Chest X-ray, PA view. Patient: 47 years old, sex F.
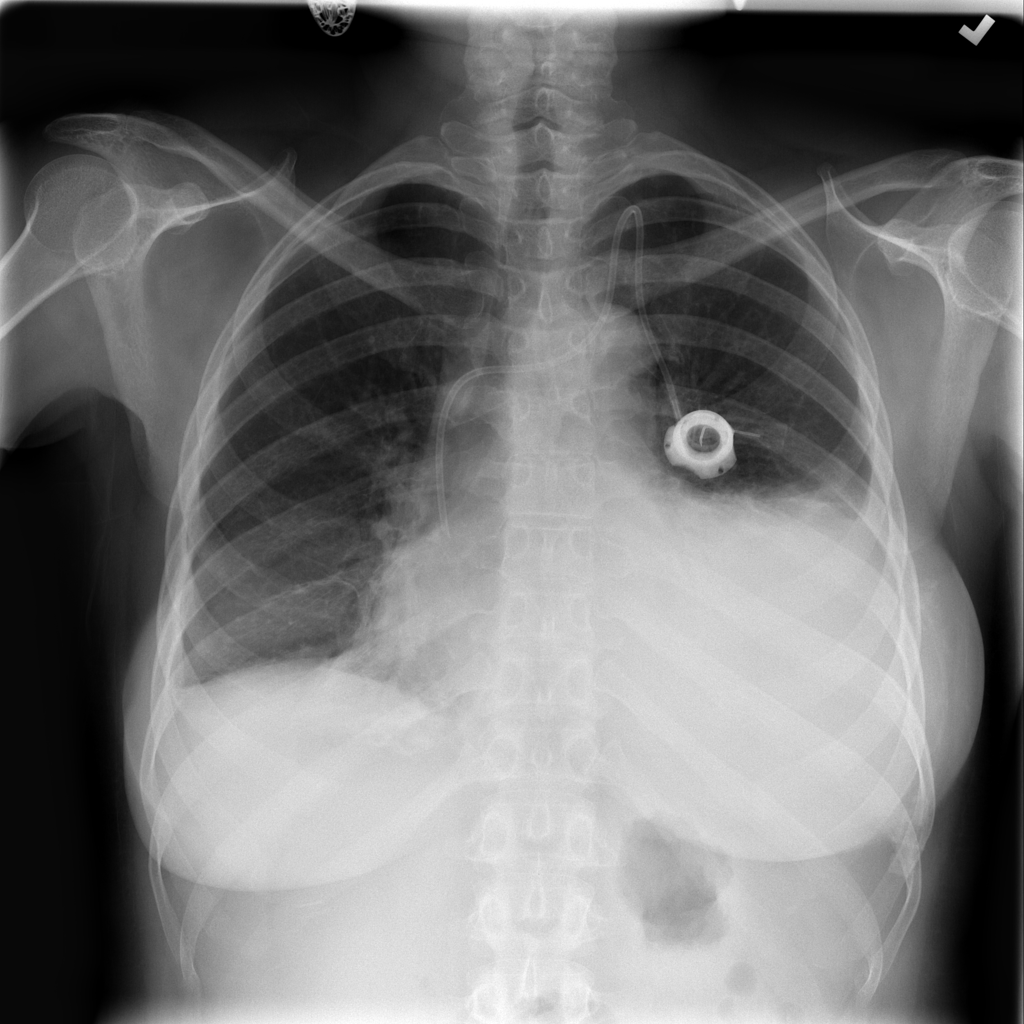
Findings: Effusion